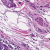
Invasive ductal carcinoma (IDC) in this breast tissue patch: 1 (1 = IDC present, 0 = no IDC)